Question: In my website I have a div container that contains smaller divs, and those smaller divs are lined up horizontally so that it scrolls horizontally. I want them to look like this,
'''
+-Container------------------+
| +-a-+ +-b-+ +-c-+ +-d-+ |
| | | | | | | | | |
| +---+ +---+ +---+ +---+ |
+----------------------------+
'''
but somehow it looks like this:
'''
+-Container------------------+
| +-a-+ +-c-+ |
| | | +-b-+ | | |
| +---+ | | +---+ +-d-+ |
+----------------------------+
'''

And here's my css code:
'''
#a,#b,#c,#d{
display: inline-block;
margin-left: 2.5%;
height: 450px;
white-space: normal;
}
#container{
display: block;
margin: auto;
overflow-x: auto;
white-space: nowrap;
height: 450px;
}
'''
It looks like the space on top is determined by the amount of content in each boxes (from playing around). Is there a way to force the boxes to stick to the top of the container when using horizontal scroll? Is this supposed to happen in the first place?
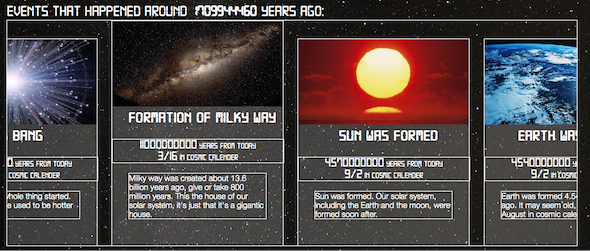
Answer: You have to change default vertical align value from 'baseline' to 'top'.
'''
#a, #b, #c, #d{
vertical-align: top;
}
'''
Reference: <URL>